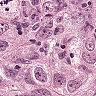
Metastatic tissue present: yes